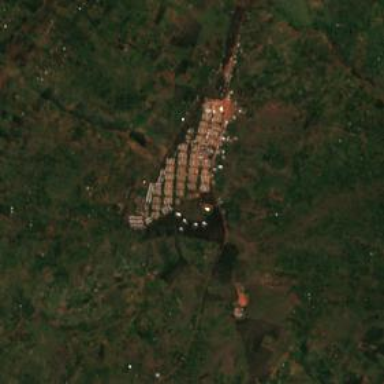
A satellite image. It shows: Site designated for refugees.